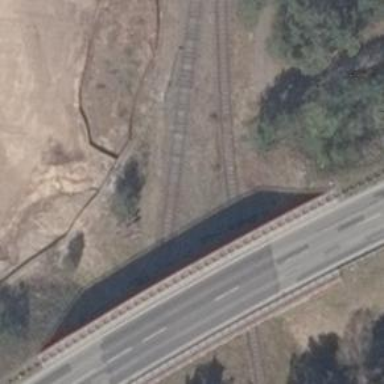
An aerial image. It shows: Railway switch with the turnout on the left side.